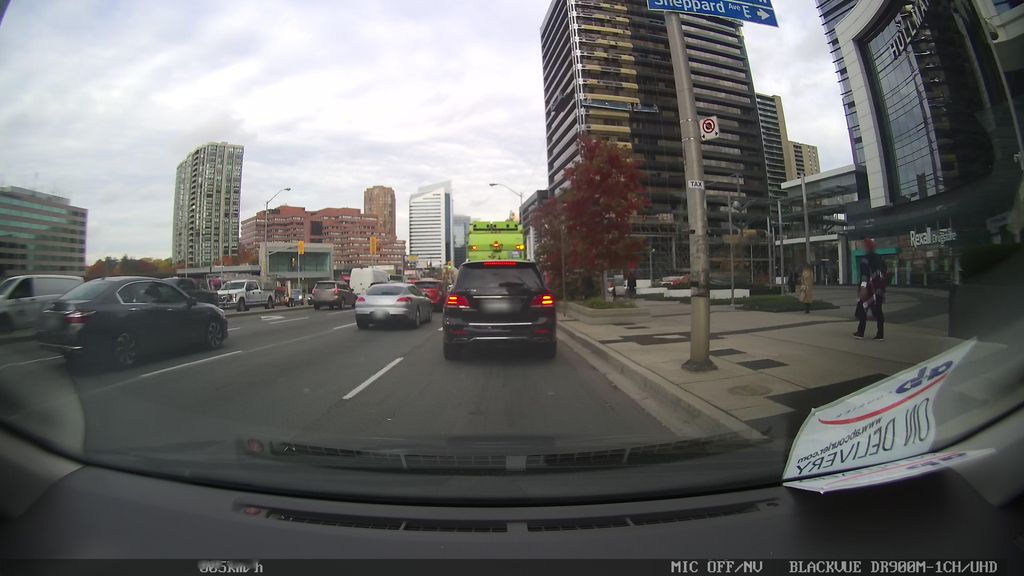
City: toronto